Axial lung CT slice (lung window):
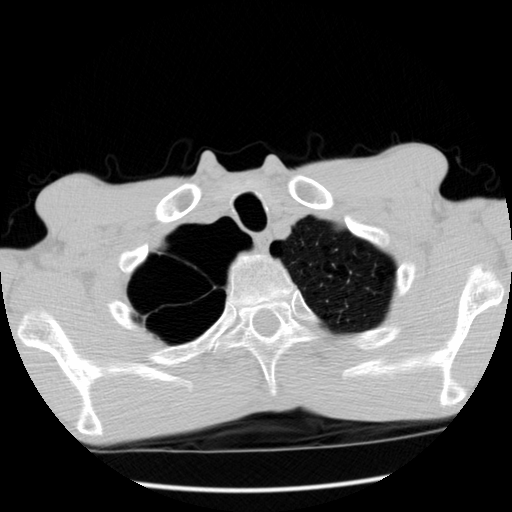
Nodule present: no